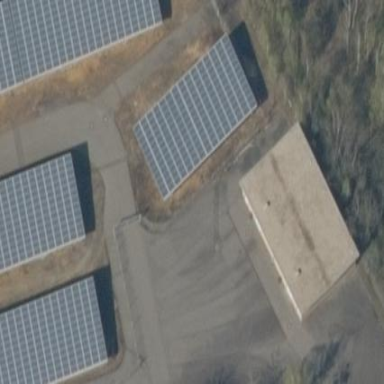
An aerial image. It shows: Garage with solar power generator using photovoltaic technology.